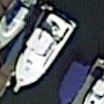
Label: civil